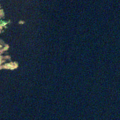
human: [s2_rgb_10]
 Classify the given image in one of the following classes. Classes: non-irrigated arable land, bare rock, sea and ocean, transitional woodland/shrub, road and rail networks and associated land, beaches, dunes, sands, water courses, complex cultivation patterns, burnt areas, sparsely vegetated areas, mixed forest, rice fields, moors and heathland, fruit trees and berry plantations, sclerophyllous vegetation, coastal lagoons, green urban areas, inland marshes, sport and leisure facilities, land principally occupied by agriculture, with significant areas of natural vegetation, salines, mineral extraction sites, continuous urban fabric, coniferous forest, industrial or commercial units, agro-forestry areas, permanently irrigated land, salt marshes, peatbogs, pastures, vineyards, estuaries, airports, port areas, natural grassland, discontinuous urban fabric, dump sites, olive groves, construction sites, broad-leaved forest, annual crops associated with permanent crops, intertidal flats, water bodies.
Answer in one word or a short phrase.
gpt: inland marshes, water bodies